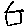
Label: house